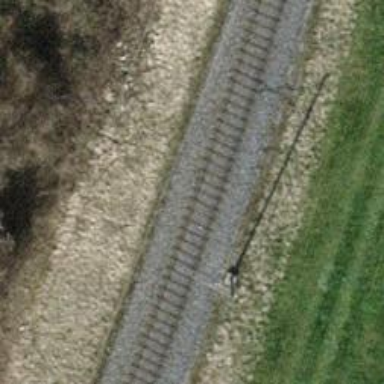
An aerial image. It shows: Single-track railway with electrified contact lines.